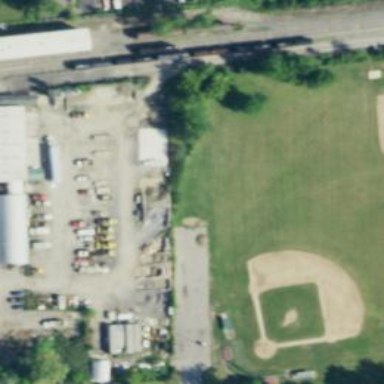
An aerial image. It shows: Baseball pitch for leisure land activities.